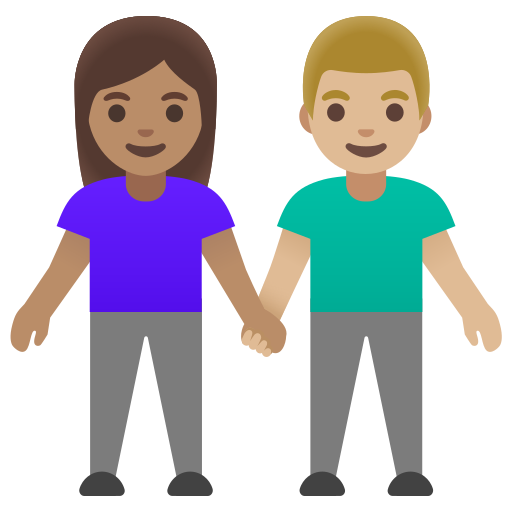
Emoji: 👩🏽‍🤝‍👨🏼